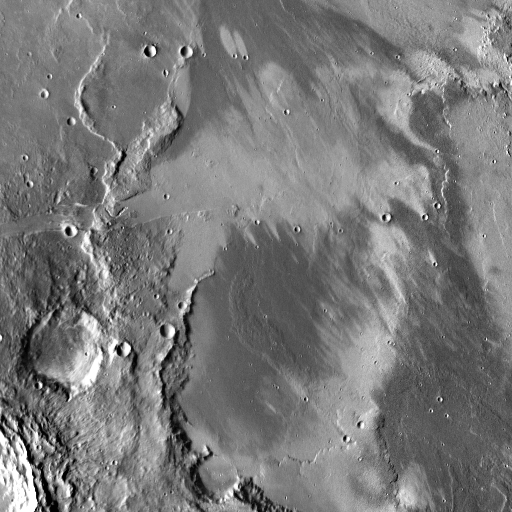
Crater classes present: Background, Other, Buried, Secondary